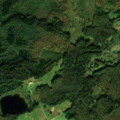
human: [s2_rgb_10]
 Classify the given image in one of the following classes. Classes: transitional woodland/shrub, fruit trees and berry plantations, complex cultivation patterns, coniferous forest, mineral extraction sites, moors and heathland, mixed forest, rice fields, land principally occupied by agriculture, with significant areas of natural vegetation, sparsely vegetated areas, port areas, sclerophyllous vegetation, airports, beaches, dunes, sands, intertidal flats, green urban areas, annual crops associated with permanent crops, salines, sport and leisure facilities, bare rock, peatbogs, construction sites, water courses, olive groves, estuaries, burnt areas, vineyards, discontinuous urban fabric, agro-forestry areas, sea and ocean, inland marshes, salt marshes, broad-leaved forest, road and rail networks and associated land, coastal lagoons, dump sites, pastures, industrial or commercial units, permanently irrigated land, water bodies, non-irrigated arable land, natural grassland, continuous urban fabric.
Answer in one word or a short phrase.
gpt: pastures, land principally occupied by agriculture, with significant areas of natural vegetation, broad-leaved forest, mixed forest